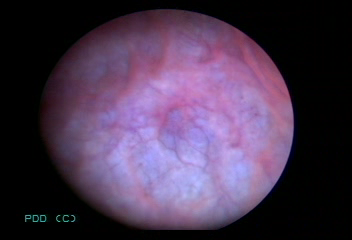
Modality: BLC
Class: Normal mucosa
Bladder cancer association: No